Question: I have an iframe with a height of 100% along with a div that sits above (height is 70px). The iframe overflows the page, but I want to be able to have the 100% height minus 70px so as that the scrollbar for the iframe fits into the page.

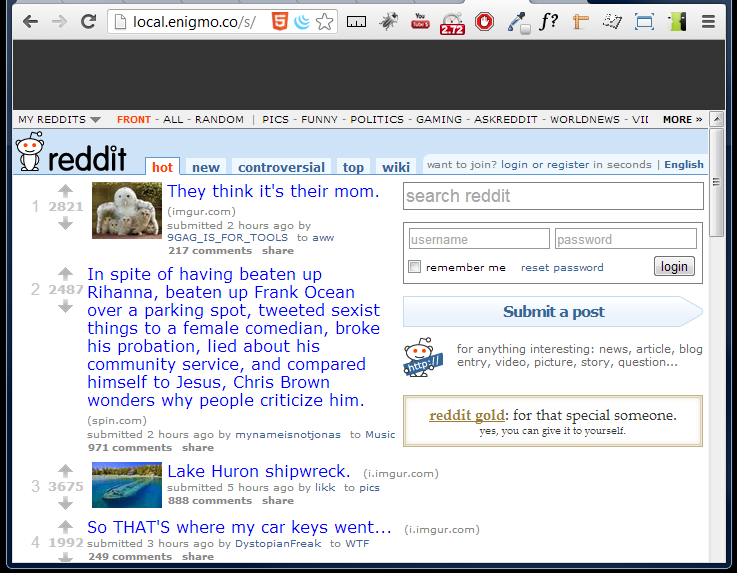
Answer: Okay, so I figured it out. I just added a parent div around the iframe.
'''
<div class="parent">
<iframe src="http://reddit.com"> </iframe>
</div>
'''
'''
.parent{
margin-top: 70px;
position: absolute;
top: 0px;
left: 0px;
right: 0px;
bottom: 0px;
}
iframe{
position:absolute;
width: 100%;
height: 100%;
border: 0px;
}
'''